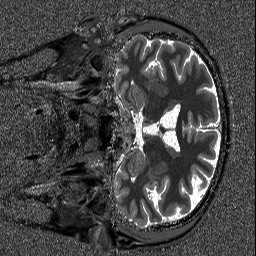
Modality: T1map
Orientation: coronal
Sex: male